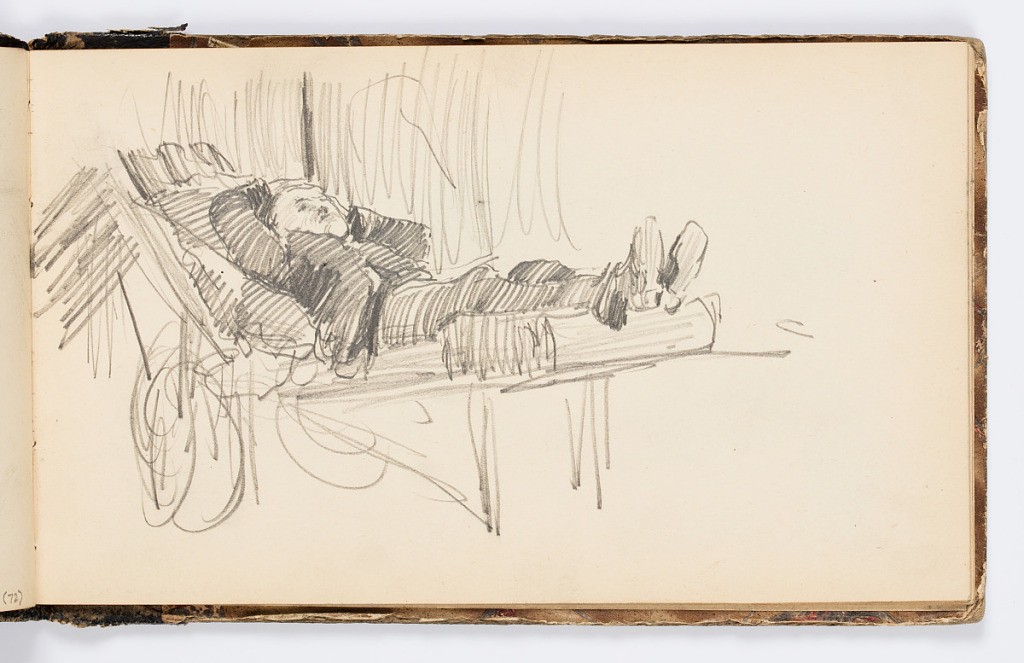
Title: Sketchbook Page
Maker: Kenyon Cox, American, 1856–1919
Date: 1875
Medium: Graphite on paper
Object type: Sketchbook folio
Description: Sketch of a figure lying on a wheelbarrow or reclining chair with wheels.